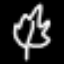
Label: leaf